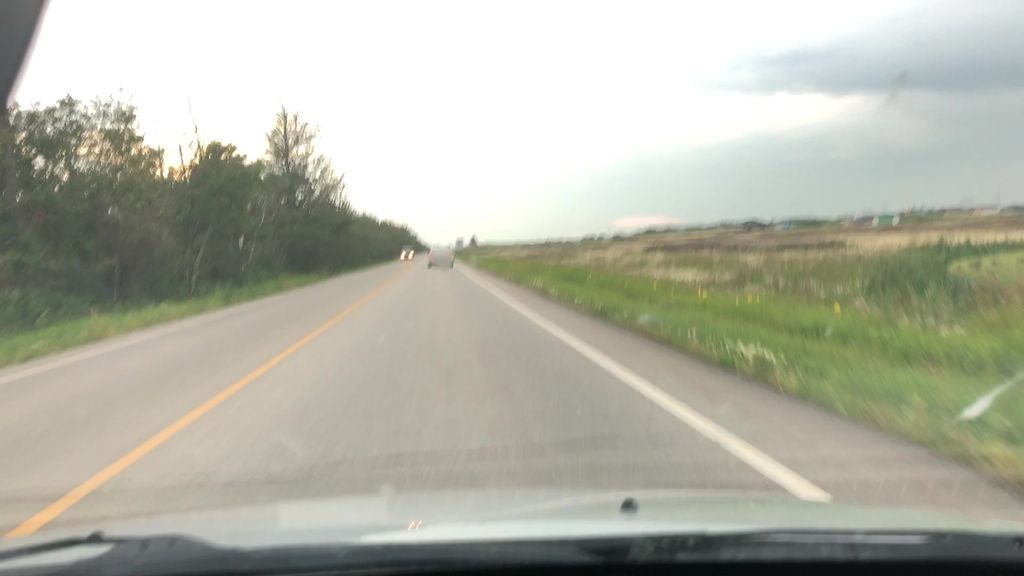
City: edmonton